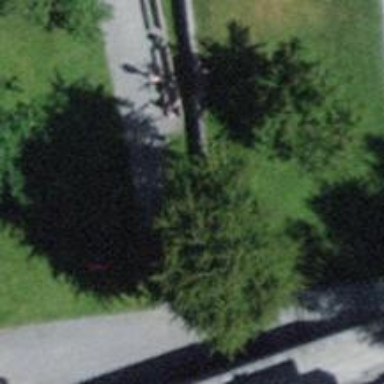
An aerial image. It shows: Bench for seating.